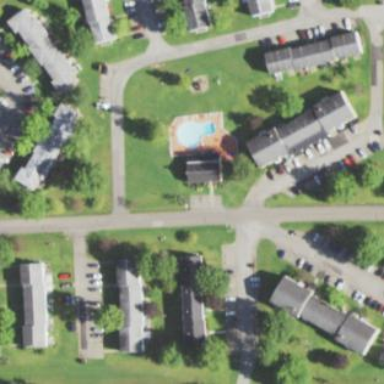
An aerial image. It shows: Residential area with apartments.